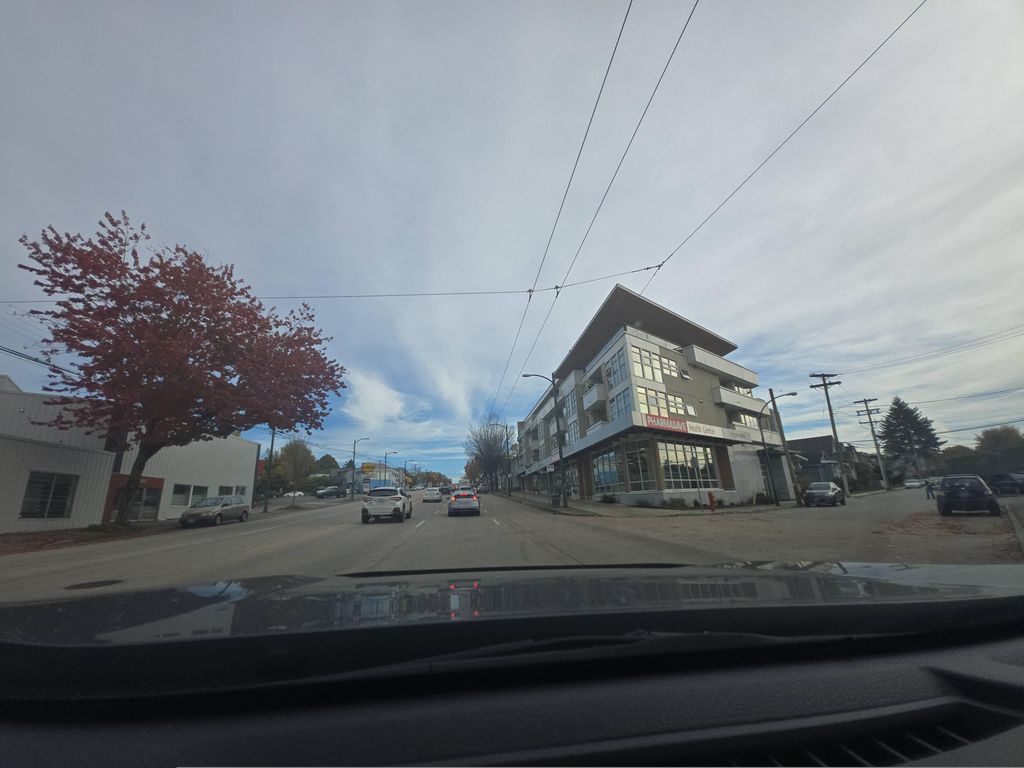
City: vancouver